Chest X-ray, PA view. Patient: 64 years old, sex F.
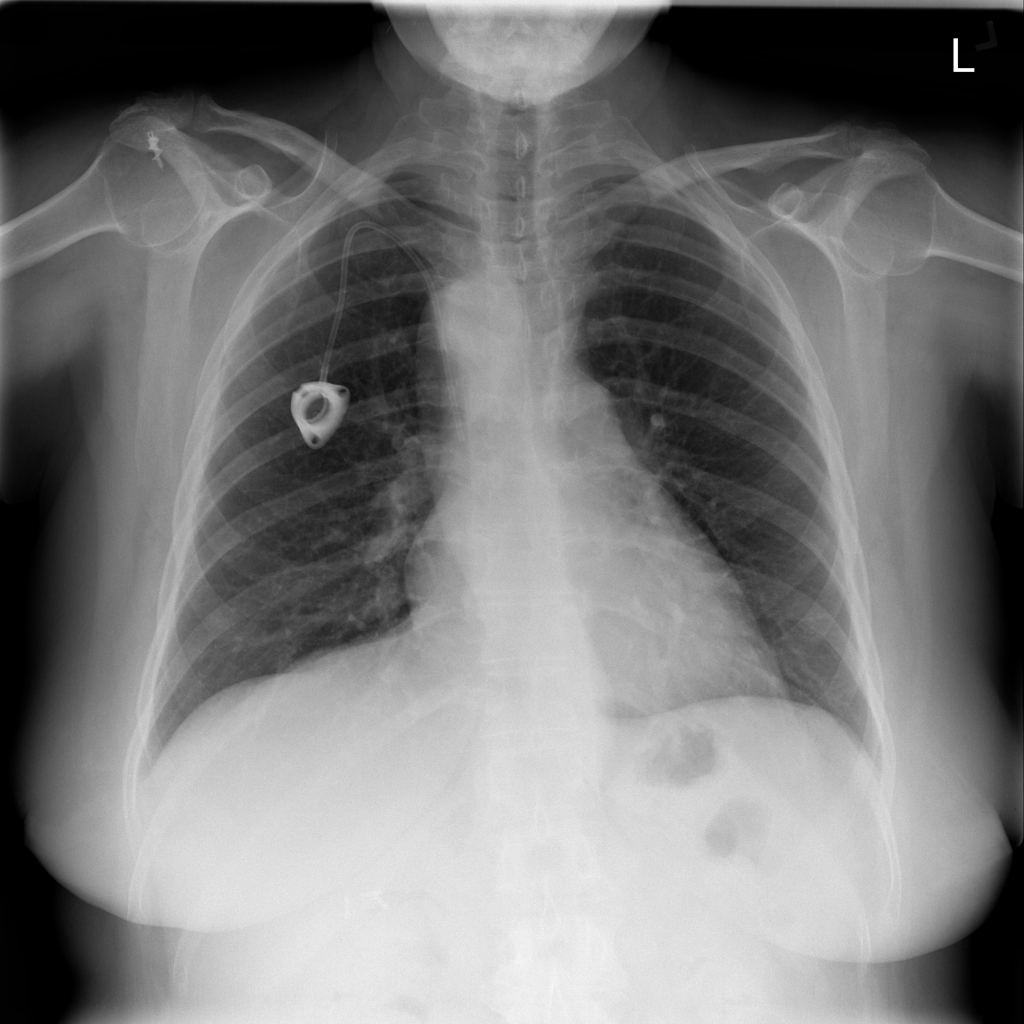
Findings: No Finding